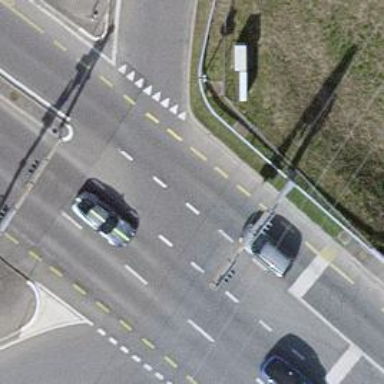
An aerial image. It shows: Road with traffic signals.